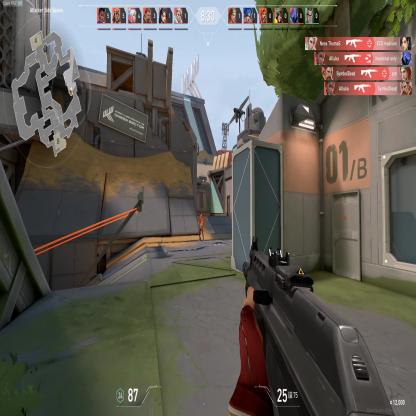
Label: enemy